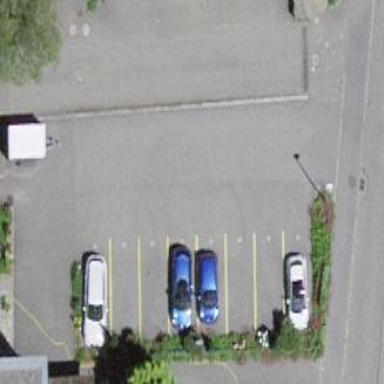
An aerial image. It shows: Parking available on the street side.